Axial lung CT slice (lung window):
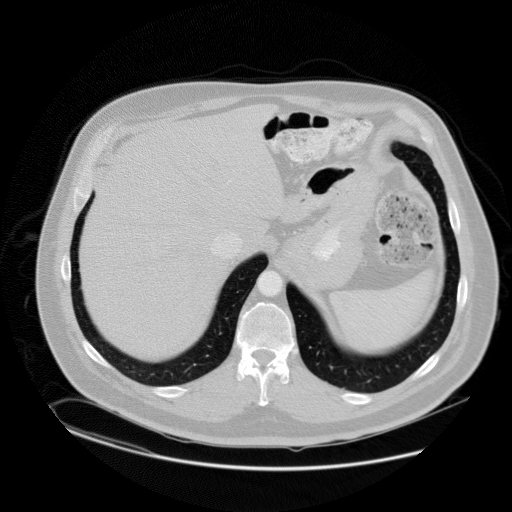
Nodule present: no